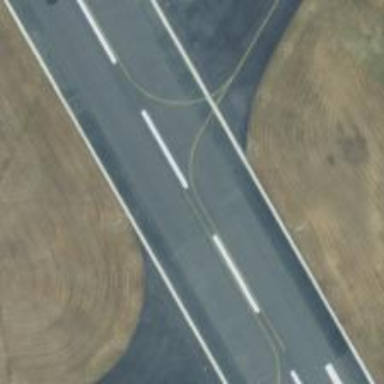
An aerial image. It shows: Image of taxiway at airport.